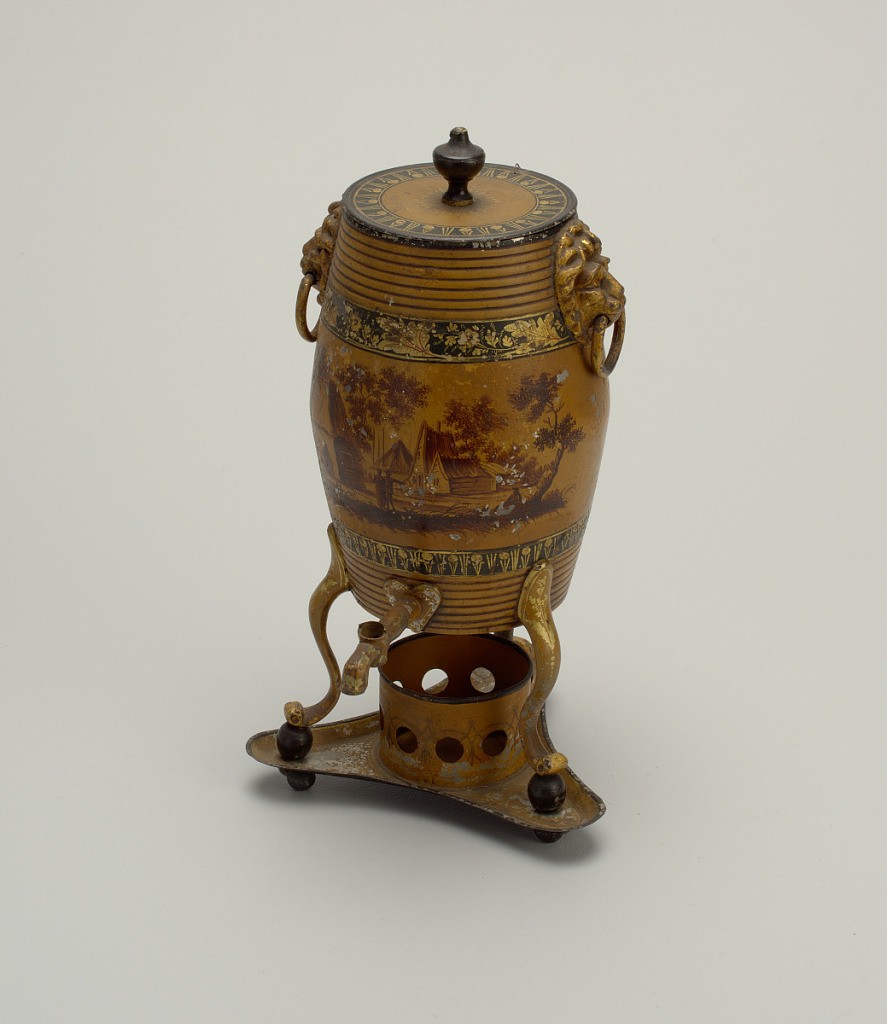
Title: Coffeepot and stand
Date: ca. 1800
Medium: Enameled tôle
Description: a) Barrel-shaped coffee pot, standing vertically on cabriole legs with ball feet; b) flat cover with urn shaped knob; ring handles held in lion-mark plates; faucet in bottom. Triangular stand, c) concave sides, with circular holder for heating arrangement. Brown, with decoration in dark brown, black and gilt.